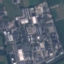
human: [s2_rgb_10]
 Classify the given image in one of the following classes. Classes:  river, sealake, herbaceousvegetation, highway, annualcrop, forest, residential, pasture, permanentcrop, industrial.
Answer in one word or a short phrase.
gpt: Industrial